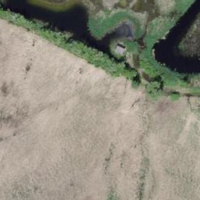
EUNIS habitat code: 23
Species observed at this site:
Lythrum salicaria
Epipactis palustris